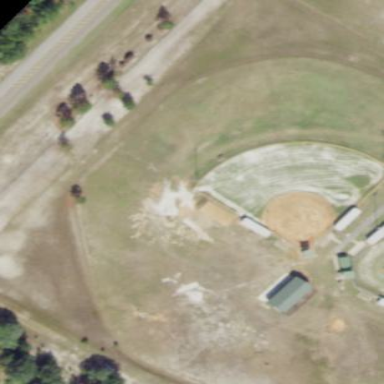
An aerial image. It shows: Baseball pitch for leisure land activities.